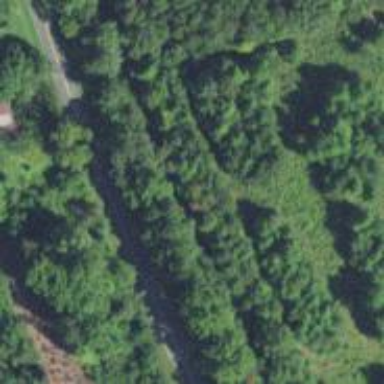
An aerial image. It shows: Excellent visible asphalt cycleway running alongside abandoned railway.